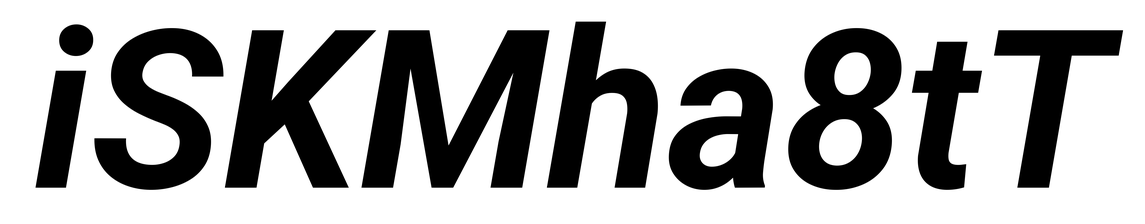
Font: Roboto-Italic_Bold_Italic